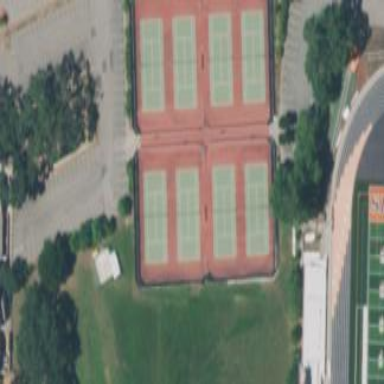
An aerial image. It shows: Tennis court on the leisure land pitch.